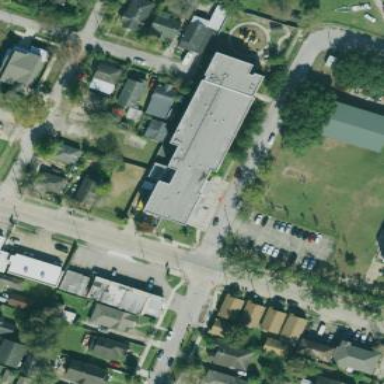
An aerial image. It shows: School building.